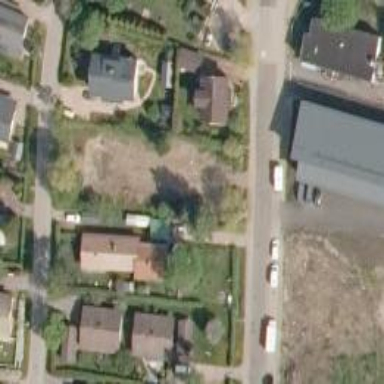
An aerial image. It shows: Driveway for service vehicles.